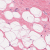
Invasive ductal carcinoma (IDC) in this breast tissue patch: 0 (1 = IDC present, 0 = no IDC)